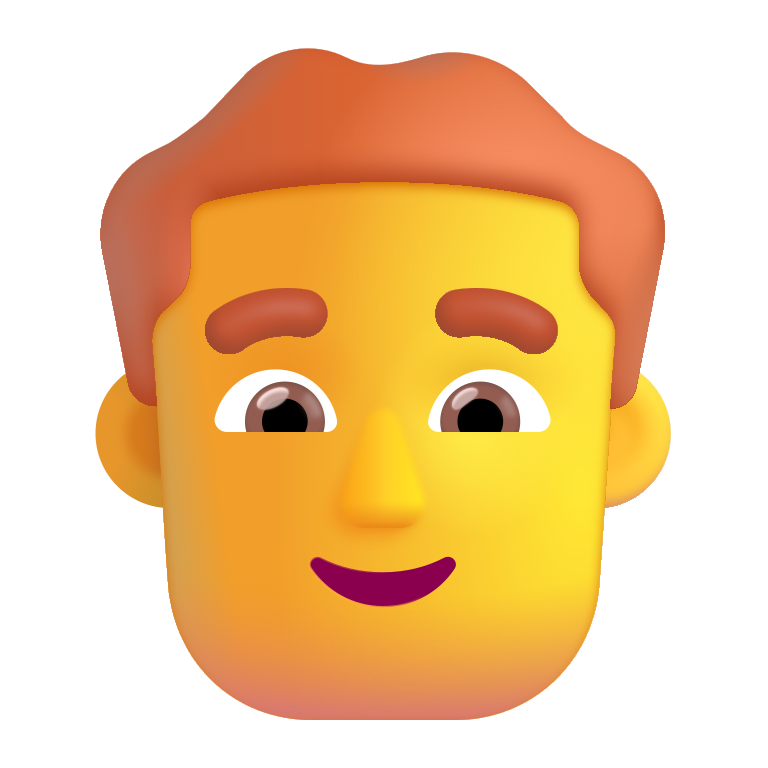
man red hair color default